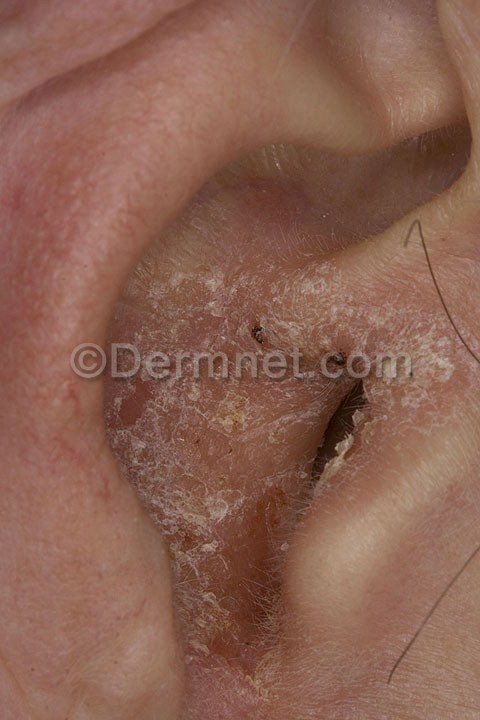
Disease: Psoriasis pictures Lichen Planus and related diseases